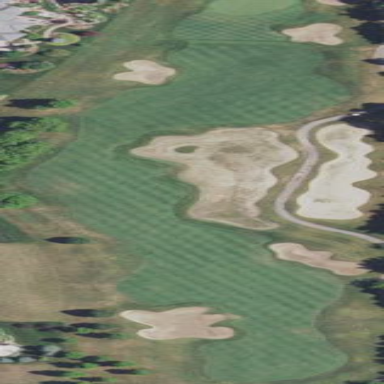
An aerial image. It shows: Grassy area designated as golf fairway.